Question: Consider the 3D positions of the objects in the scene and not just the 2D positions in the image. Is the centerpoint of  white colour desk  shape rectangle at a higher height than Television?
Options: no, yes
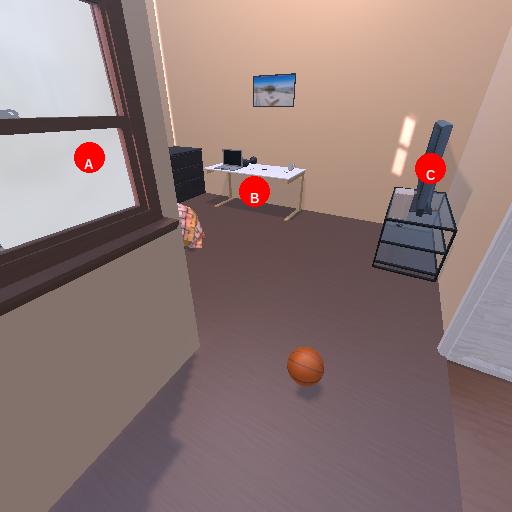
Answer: no